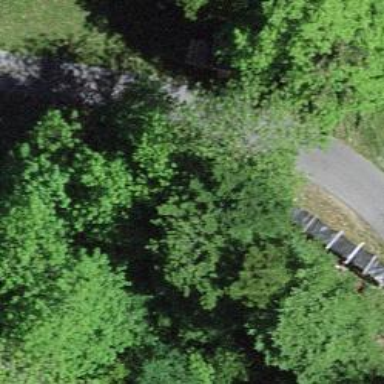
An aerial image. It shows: Culvert tunnel.